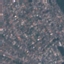
Label: Residential